Question: I'm using Tinkercad, and since it's my first time programming an LCD I just copied the procedure to connect the pins and make it work.
The thing is that it just lights up without displaying anything, I tried both wiring and unwiring the R/W pin but that doesn't work either, nothing will be displayed.
What did I miss? The other functions of the code works normally.
Image of the circuit:

This is the code:
'''
#include <LiquidCrystal.h>
const int pin = 0; // analog pin
float celsius = 0, farhenheit =0; // temperature variables
float millivolts; //Millivolts from the sensor
int sensor;
const int G_LED = 13;
const int Y_LED = 12;
LiquidCrystal lcd(10, 9, 5, 4, 3, 2); // Building the LCD
void setup() {
lcd.begin(16,2);
lcd.clear();
lcd.setCursor(0,0);
lcd.print("C="); // "C=", "F=" and "mV" should be printed
lcd.setCursor(0, 1); // on the LCD in a column
lcd.print("F=");
lcd.setCursor(0, 2);
lcd.print("mV=");
pinMode(G_LED, OUTPUT);
pinMode(Y_LED, OUTPUT);
Serial.begin(9600);
}
void loop() {
sensor = analogRead(pin); // Reading the value from the LM35 sensor using the A0 ingress
millivolts = (sensor / 1023.0) * 5000; // Converting the value in a number that indicates the millivolts
celsius = ((sensor * 0.00488) - 0.5) / 0.01; // Celsius value (10 mV for each degree, 0deg=500mV)
farhenheit = celsius * 1.8 + 32; // Fahrenheit value
lcd.setCursor(4, 2); // Set the cursor at the right of "mV="
lcd.print(millivolts); // Print the mV value
lcd.setCursor(4, 0); // Same here for degC and degF
lcd.print(celsius);
lcd.setCursor(4, 1);
Serial.print(farhenheit);
if (millivolts < 700) { // Green LED is on when the temperature is under or equal to 20deg
// if (celsius < 20) { // Alternative
analogWrite(G_LED, 255);
analogWrite(Y_LED, 0); }
else {
analogWrite(G_LED, 0);
analogWrite(Y_LED, 255); // Yellow LED is on when the temperature is above of 20degC
}
delay(1000);
}
'''
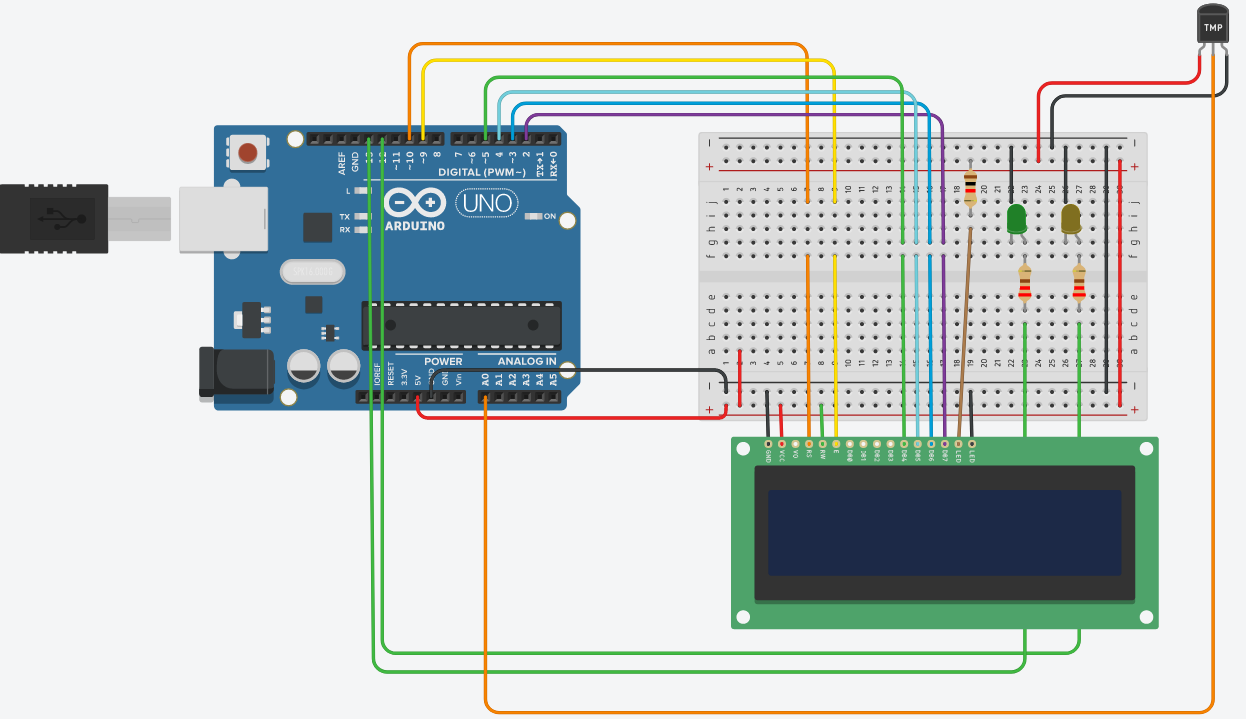
Answer: - I could not find the error, but I suspect it was due to the strange layout of the connections. You also tried to set the cursor to line 3, but the LCD you were using did not have 3 lines, it was a '16x2 LCD'.
- So what I did was I re-did the entire project, I linked up a new LCD, this time with a digital contrast so that it could be dynamically changed. I also made sure to include the sensor you used in your last project. Over-all the project is an Arduino controlling an LCD and outputting the temperature in Fahrenheit and millivolts.
<URL>
'''
#include <LiquidCrystal.h>
// Adds the liquid crystal lib
int contrast = 40; // Set the contrast of the LCD
LiquidCrystal lcd (12, 11, 5, 4, 3, 2); // Instantiate the LCD
float fahrenheit;
float millivolts;
void setup ()
{
analogWrite(6, contrast); // Wrjte the contrast to the LCD
lcd.begin(16, 2); // Init the LCD
}
void loop ()
{
int sensor = analogRead(0);
millivolts = (sensor/1023.0)*5000;
fahrenheit = (((sensor*0.00488)-0.5)/0.01)*1.8+32;
lcd.setCursor(0, 0);
lcd.print("Temp(F):");
lcd.setCursor(11, 0);
lcd.print(fahrenheit);
lcd.setCursor(0, 1);
lcd.print("Volts(mV):");
lcd.setCursor(12, 1);
lcd.print(millivolts);
}
'''
<URL>